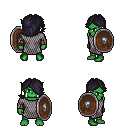
a pixel art fantasy rpg character, male body template, orc, green skin, chain mail, teal pants, raven swoop hairstyle, leather bracers, shield, four views (front, back, left, right), 2x2 character sprite sheet, small pixel art, hard edges, no anti-aliasing